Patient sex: F
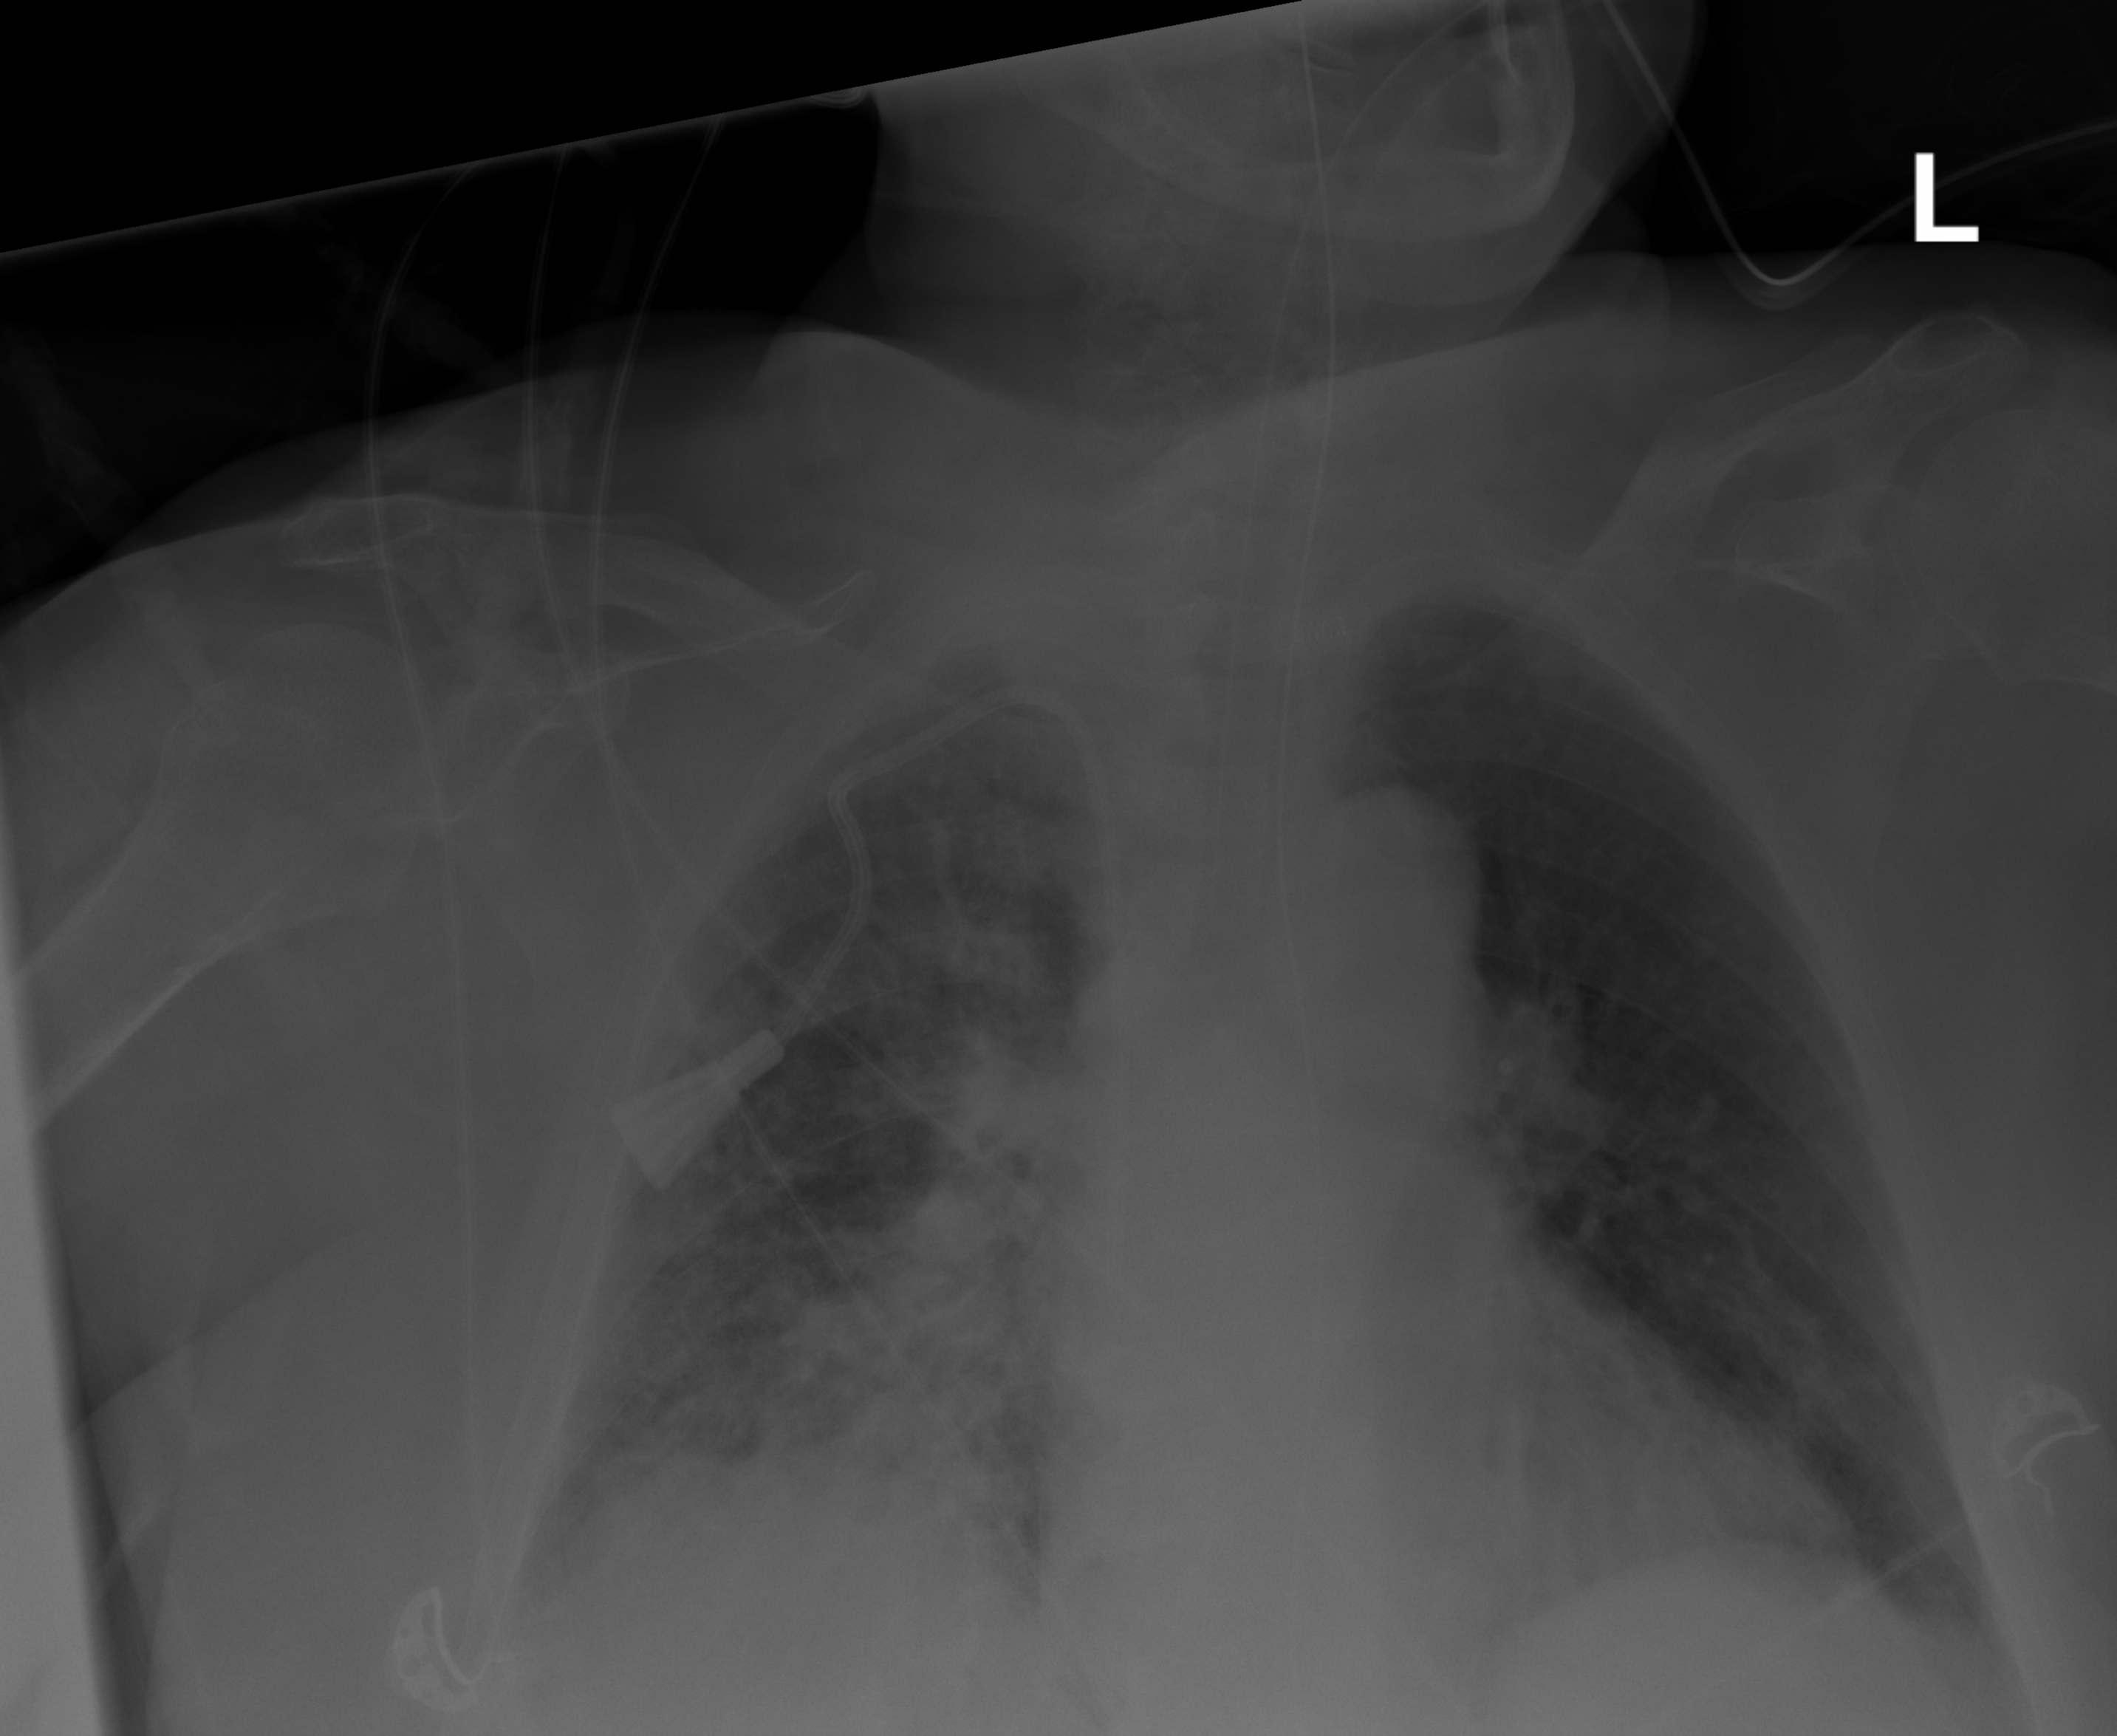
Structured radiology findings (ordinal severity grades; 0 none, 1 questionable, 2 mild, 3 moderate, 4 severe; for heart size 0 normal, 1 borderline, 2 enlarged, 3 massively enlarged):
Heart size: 0
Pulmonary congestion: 0
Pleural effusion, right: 0
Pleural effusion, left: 0
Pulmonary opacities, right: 3
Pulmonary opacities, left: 0
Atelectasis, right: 3
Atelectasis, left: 0